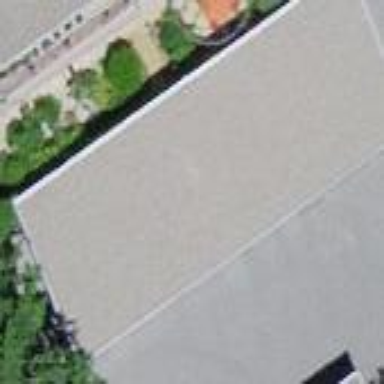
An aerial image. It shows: Carport structure.